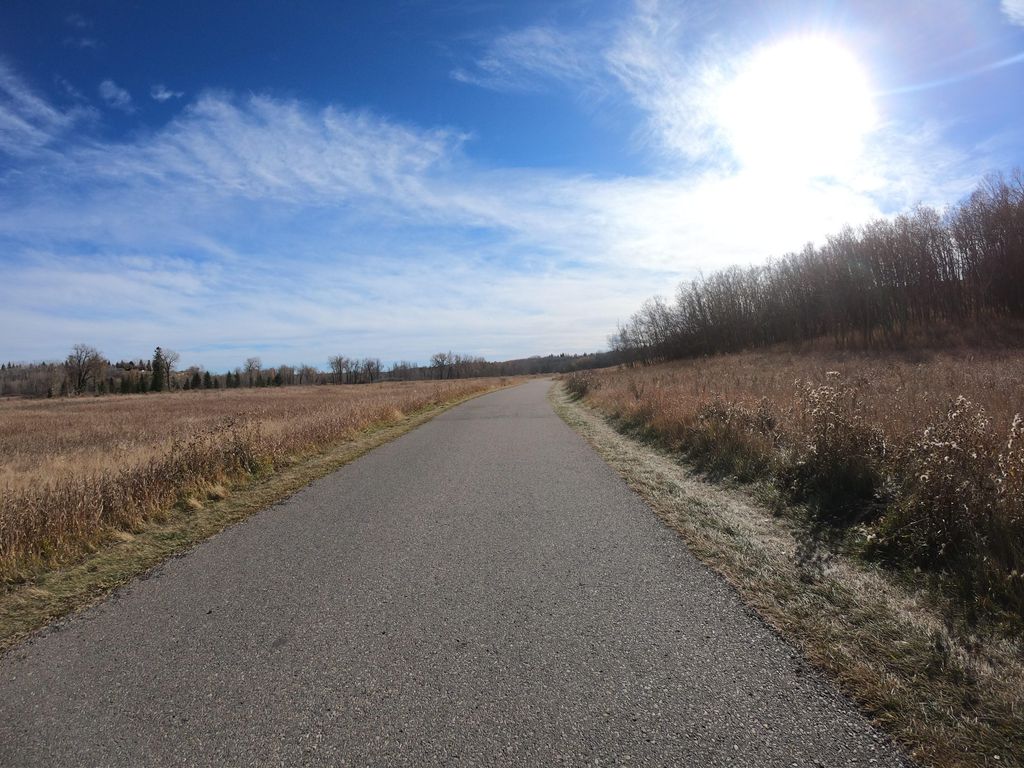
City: calgary